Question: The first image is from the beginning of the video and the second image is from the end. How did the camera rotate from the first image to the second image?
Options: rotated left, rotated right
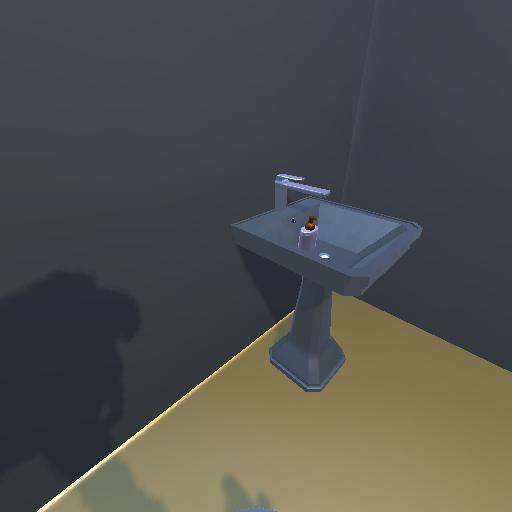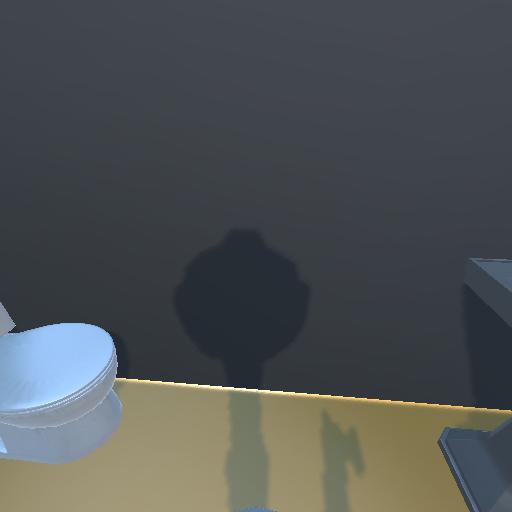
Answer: rotated left